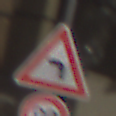
Verkehrszeichen: KurveLinks
Zusatzzeichen unten: Geschwindigkeit80
Umgebung: Outdoor, Urban
Tageszeit: MorningAfternoon
Wetter: PartlyCloudy
Licht: Natural
Jahreszeit: NotSpecified
Kontrast: HighContrast